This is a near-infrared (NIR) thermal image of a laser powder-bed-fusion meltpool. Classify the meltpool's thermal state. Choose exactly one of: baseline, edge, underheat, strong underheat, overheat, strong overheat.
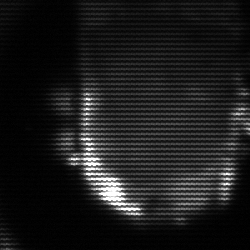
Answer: baseline